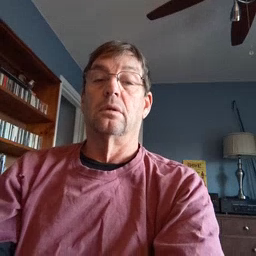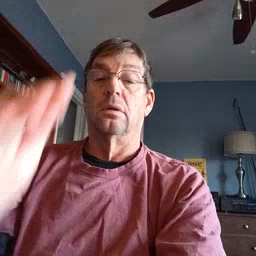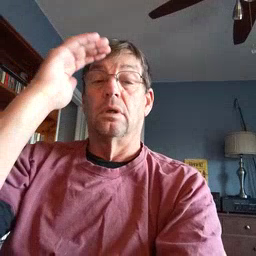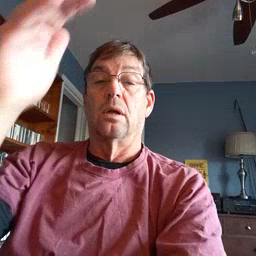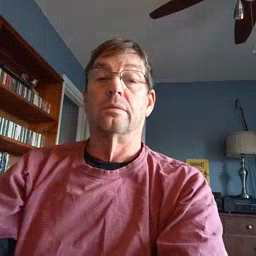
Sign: hello